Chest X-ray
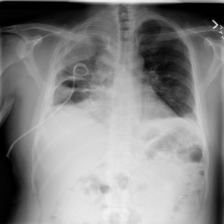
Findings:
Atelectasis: negative
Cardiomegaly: negative
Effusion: negative
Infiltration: negative
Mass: negative
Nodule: negative
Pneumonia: negative
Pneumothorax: negative
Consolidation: negative
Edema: negative
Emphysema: negative
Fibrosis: negative
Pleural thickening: negative
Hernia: negative